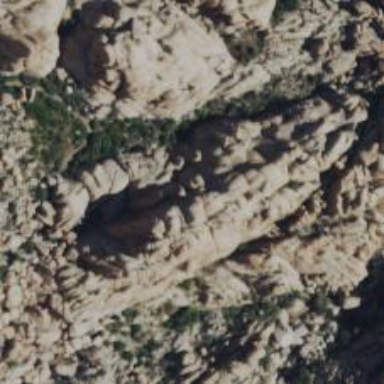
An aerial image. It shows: Cliff in nature.